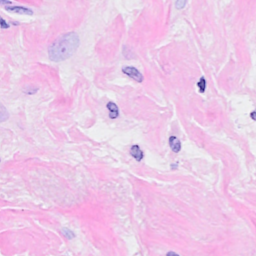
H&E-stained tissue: Breast